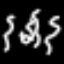
Label: squiggle